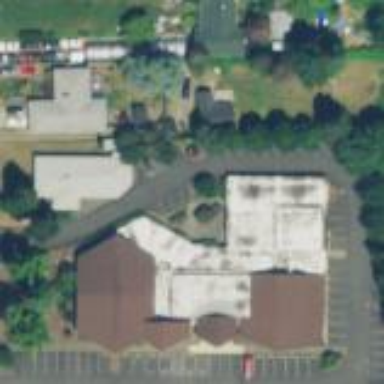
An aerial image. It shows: Building that serves as place of worship.